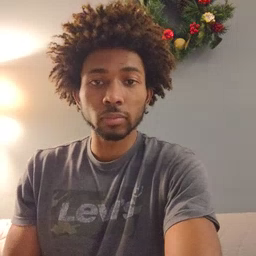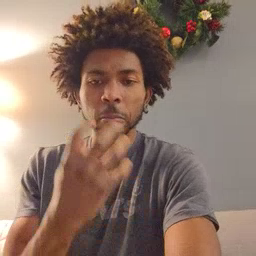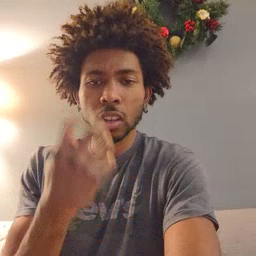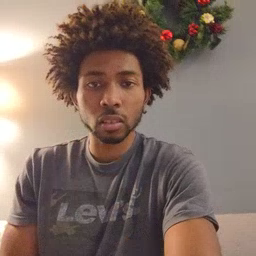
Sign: mad